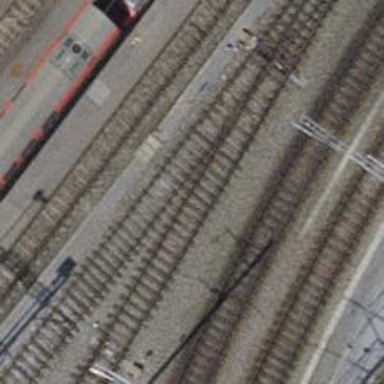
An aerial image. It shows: Railway yard with electrified tracks and single track.